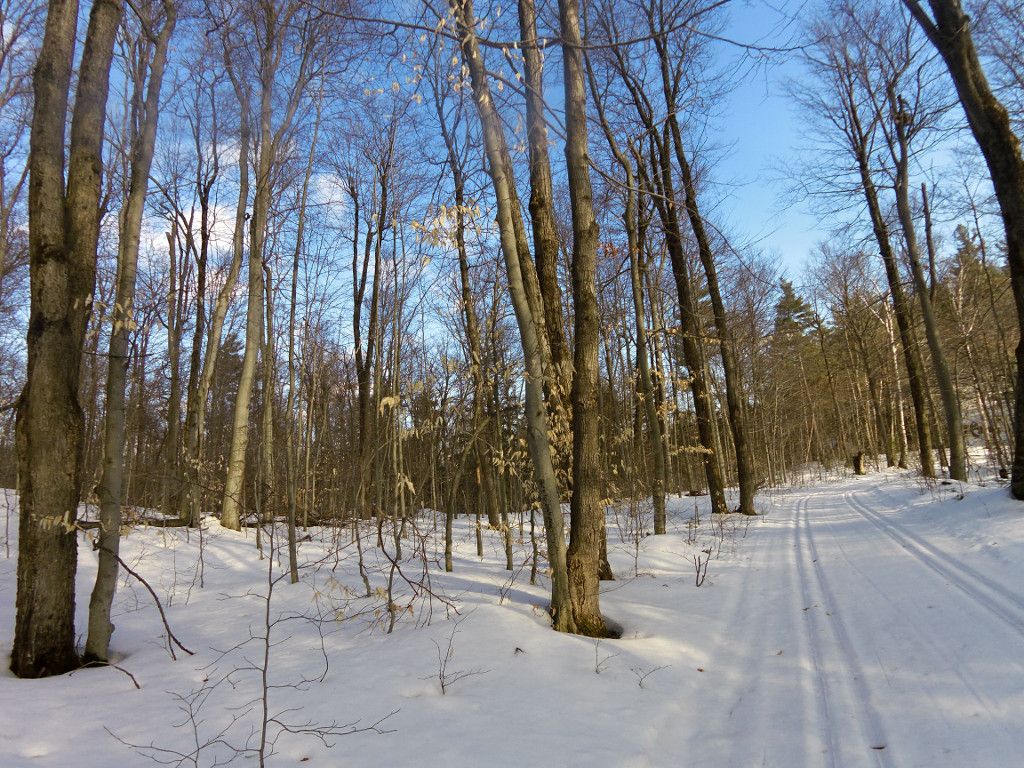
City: ottawa-gatineau